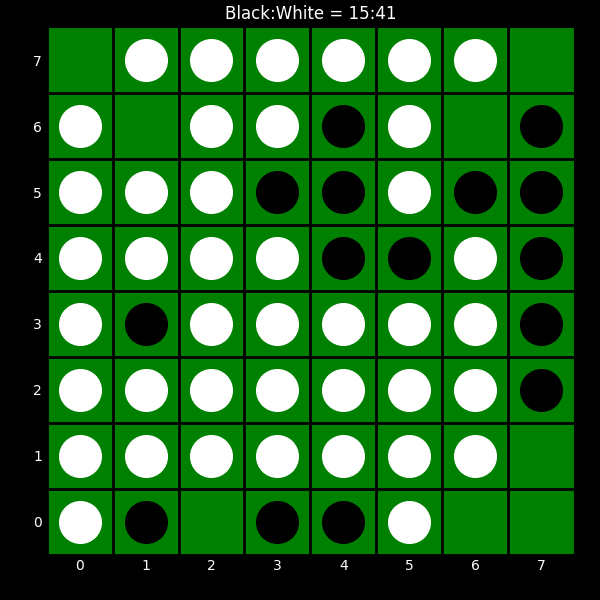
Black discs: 15
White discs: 41